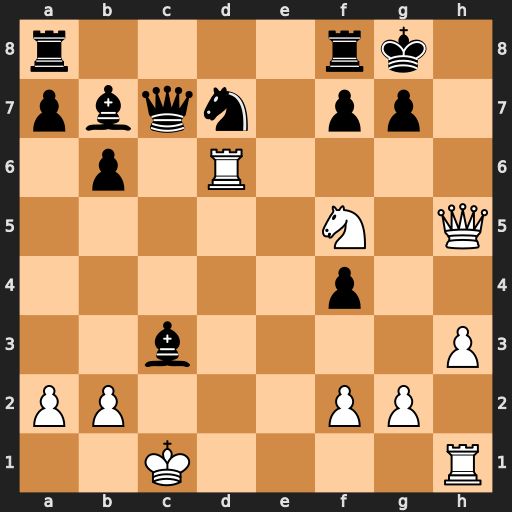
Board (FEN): r4rk1/pbqn1pp1/1p1R4/5N1Q/5p2/2b4P/PP3PP1/2K4R
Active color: w
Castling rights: -
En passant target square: -
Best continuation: Ne7#